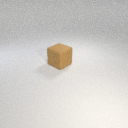
large brown rubber cube